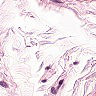
Metastatic tissue present: no